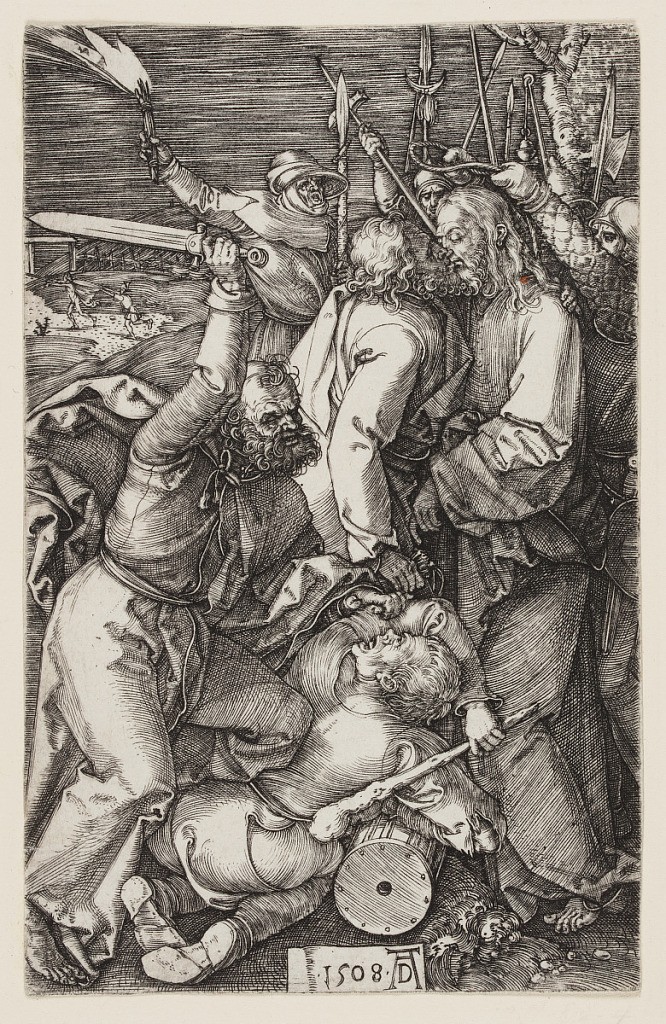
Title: Betrayal of Christ, from The Engraved Passion
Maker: Albrecht Dürer, German, 1471–1528
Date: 1508
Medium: Engraving on laid paper
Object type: Print
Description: Tumtultuous, nocturnal, outdoor scene: two men fight in the foreground, one wielding a sword and the other a club. To the right, two men embrace, while soldiers brandish weapons and torches behind them, and one raises a rope as if to capture one of the standing figures, Christ. In the backgound, one figure chases another in a hilly landscape. Signed 1508 AD.